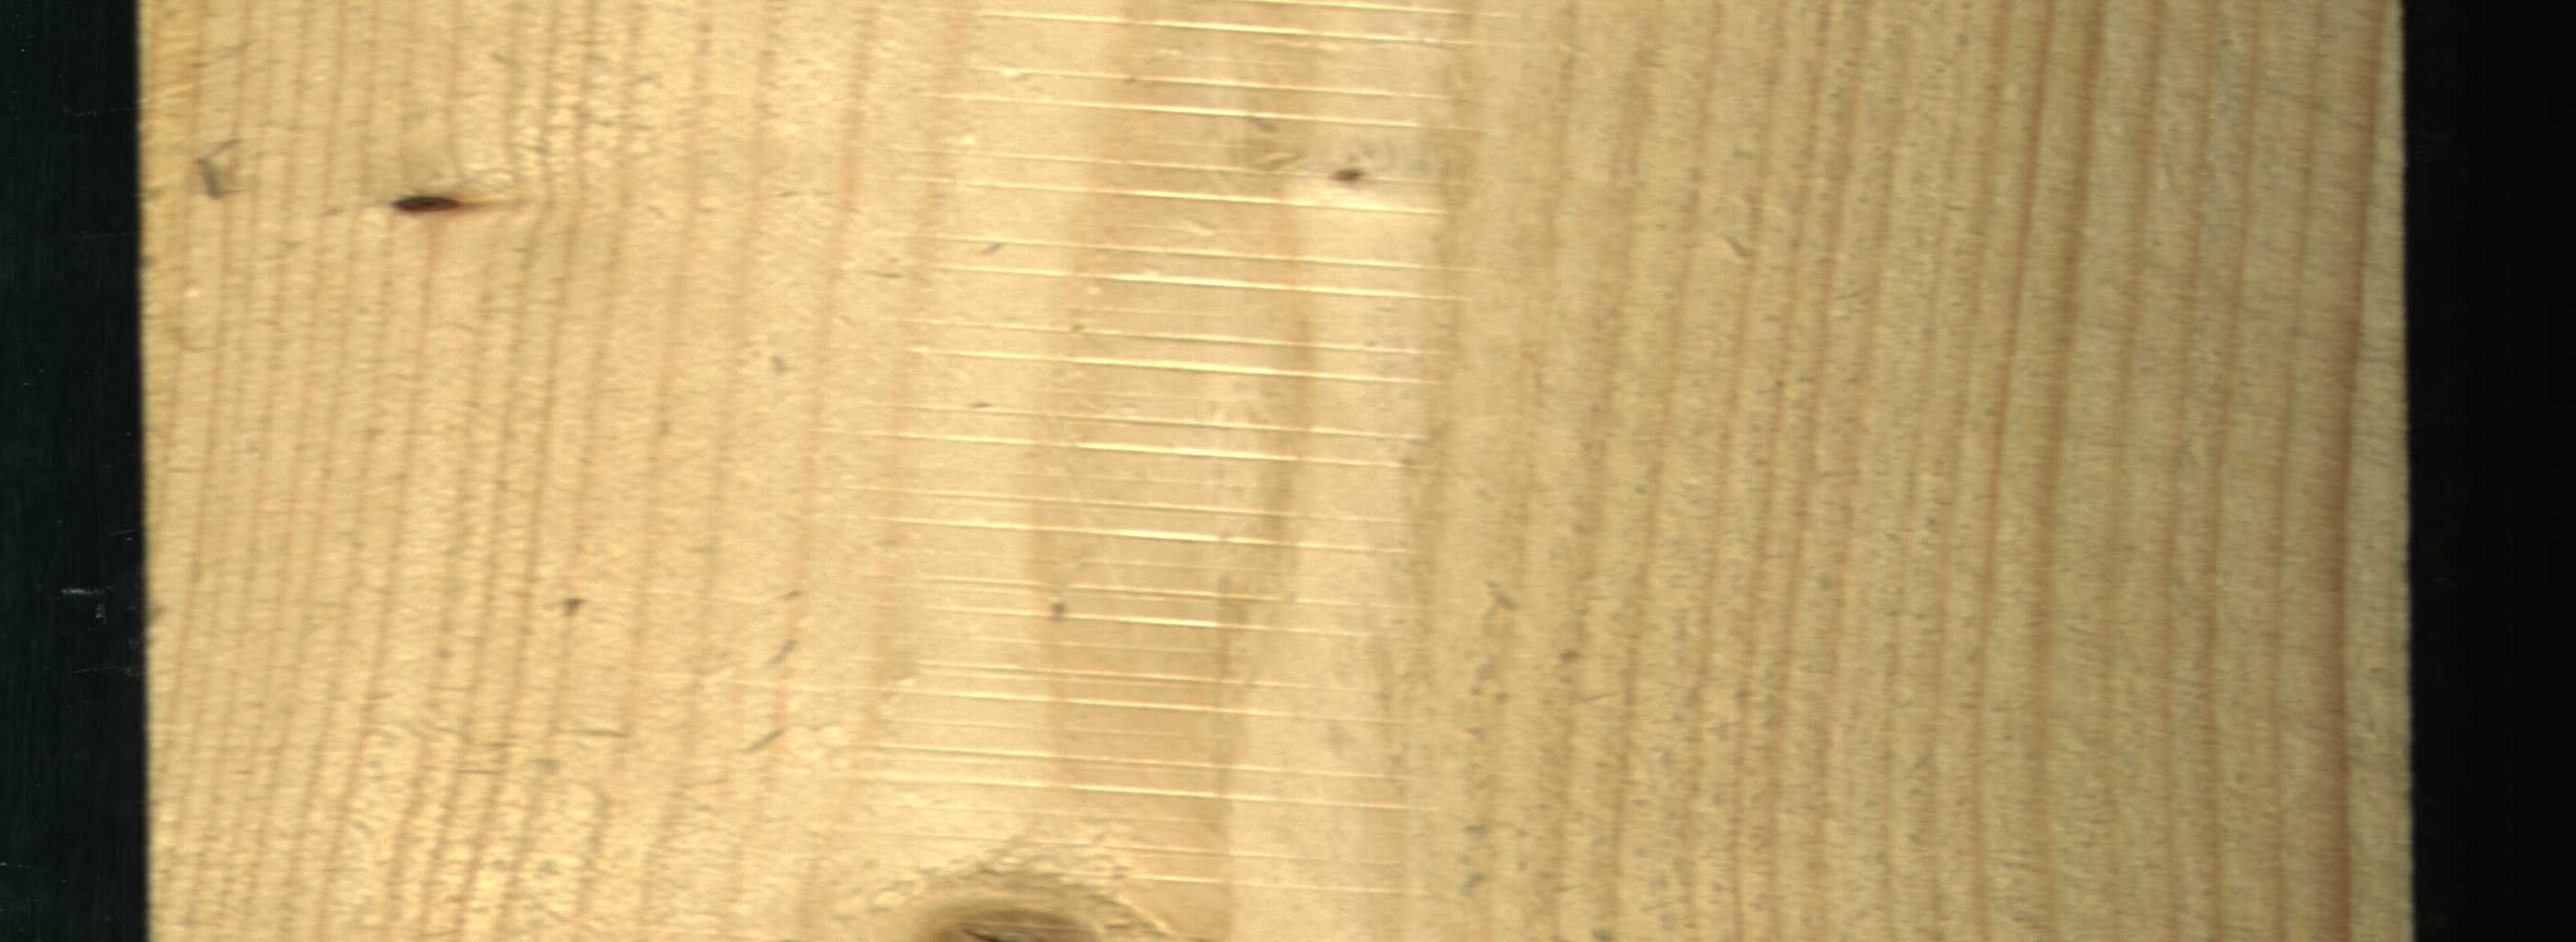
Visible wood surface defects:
Dead_Knot
Live_Knot